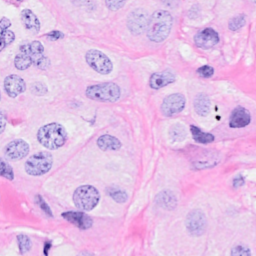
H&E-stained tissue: Breast